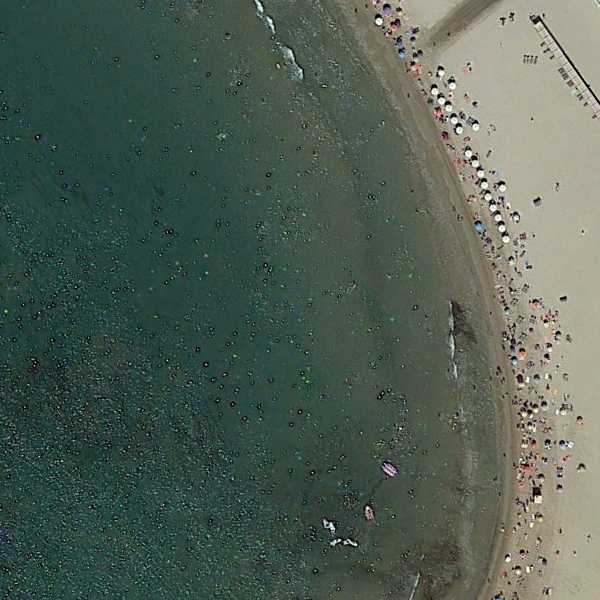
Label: Beach